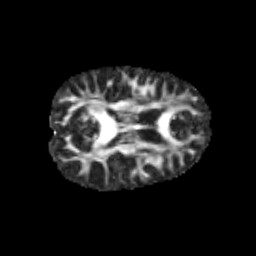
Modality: FA
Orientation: axial
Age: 11
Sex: male
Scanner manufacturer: siemens
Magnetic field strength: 3 T
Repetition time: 3.8 s
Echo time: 0.07 s